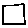
Label: square